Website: crate-barrel
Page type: address-validator
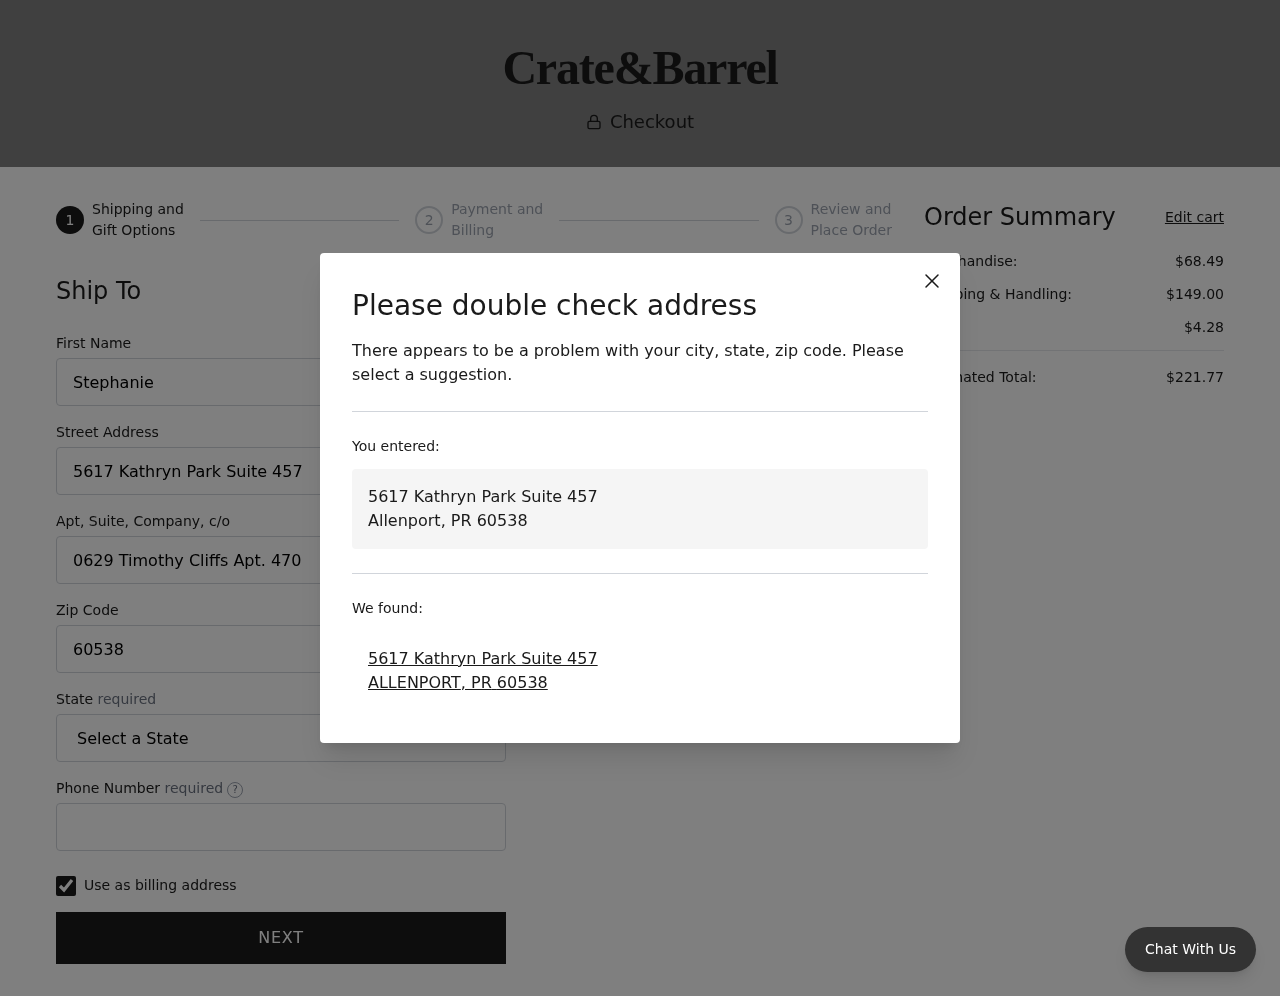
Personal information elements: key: PII_CITY
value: Allenport
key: PII_CITY
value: ALLENPORT
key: PII_FIRSTNAME
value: Stephanie
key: PII_PHONE
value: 3825477086
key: PII_POSTCODE
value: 60538
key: PII_STATE
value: PR
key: PII_STATE_ABBR
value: PR
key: PII_STREET
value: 5617 Kathryn Park Suite 457
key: PII_STREET2
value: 0629 Timothy Cliffs Apt. 470
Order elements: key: ORDER_SUBTOTAL
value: $68.49
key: ORDER_SHIPPING_COST
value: $149.00
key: ORDER_TAX
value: $4.28
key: ORDER_TOTAL
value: $221.77